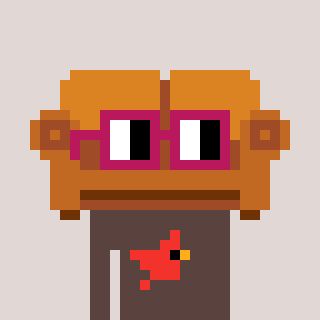
a pixel art character with square dark red glasses, a couch-shaped head and a darkbrown-colored body on a warm background